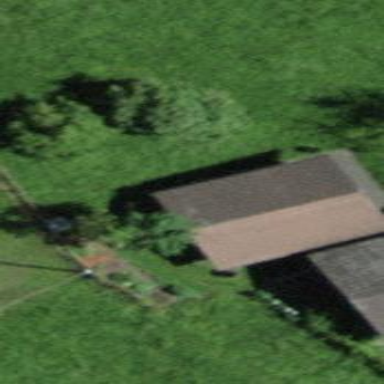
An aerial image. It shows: Rural barn.